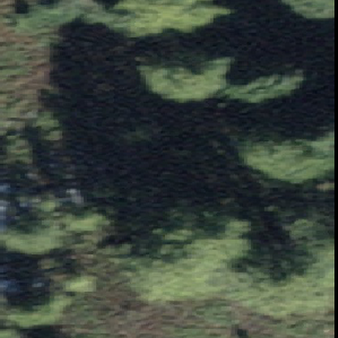
Label: other